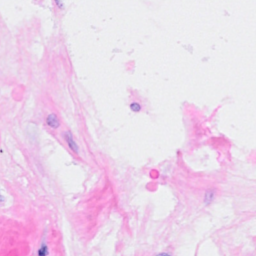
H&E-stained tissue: Breast